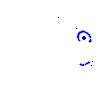
Particle: proton